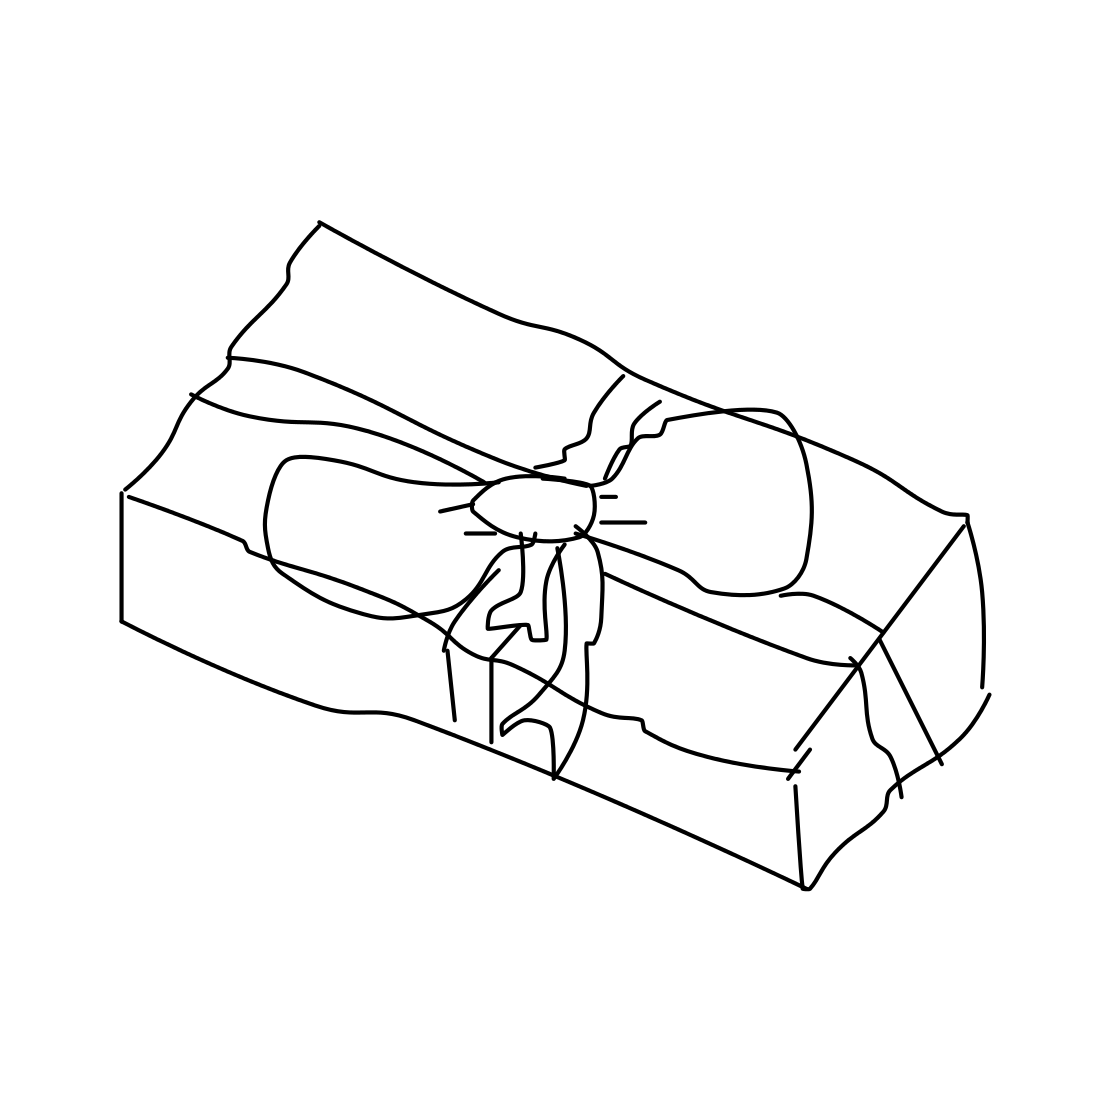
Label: present